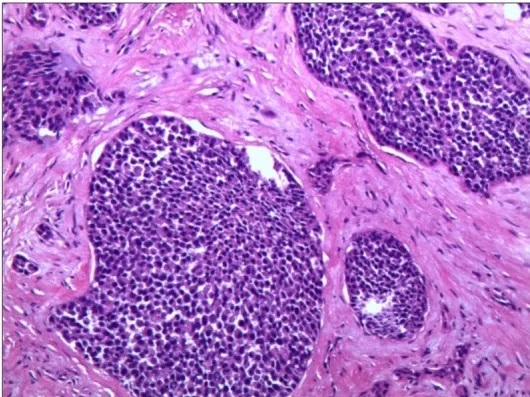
Histopathological examination of the biopsy specimen showing infiltration of carcinoma cells with nest-like distribution. 100x.
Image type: pathology (h&e)